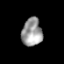
Tissue: prostate
Cell type: Myeloid cells
Senescence score: 0.6945
Nuclear area (px): 554
Mean DAPI intensity: 157.137